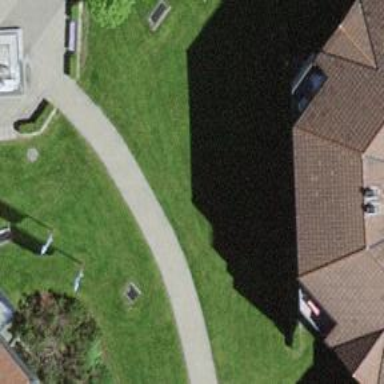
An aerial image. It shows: Path made of paving stones.